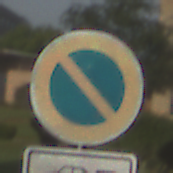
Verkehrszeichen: EingeschraenktesHalteverbot
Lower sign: MehrspurigeFahrzeuge4
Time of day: SunriseSunset
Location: Outdoor (Suburban)
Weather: PartlyCloudy
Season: NotSpecified
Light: Natural